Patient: sex M, age 29
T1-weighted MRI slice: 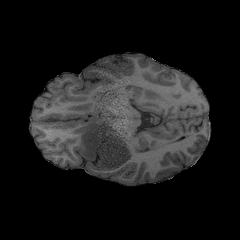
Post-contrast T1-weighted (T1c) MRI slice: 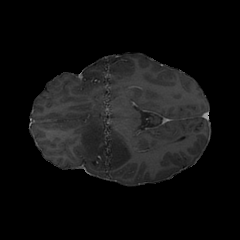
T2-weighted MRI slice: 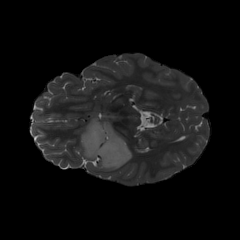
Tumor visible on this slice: yes
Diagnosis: Astrocytoma, IDH-mutant
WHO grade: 2